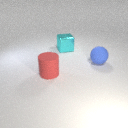
large blue rubber sphere to the right of large red rubber cylinder